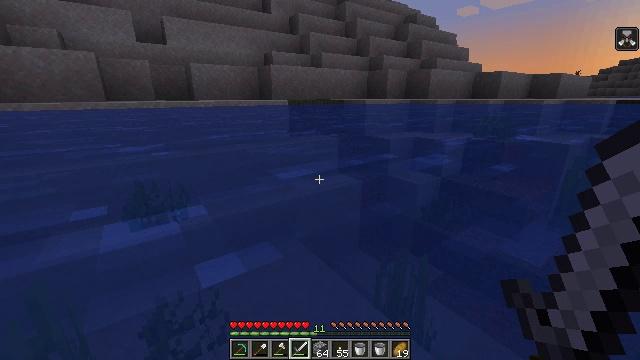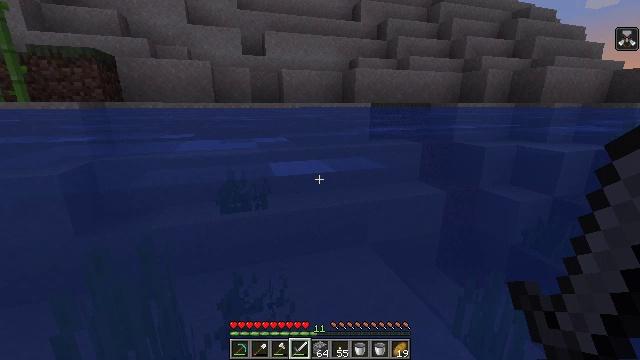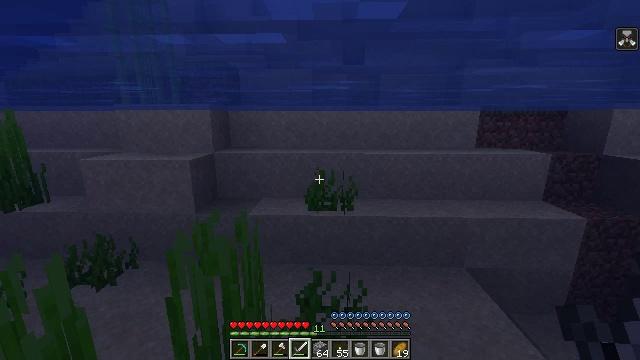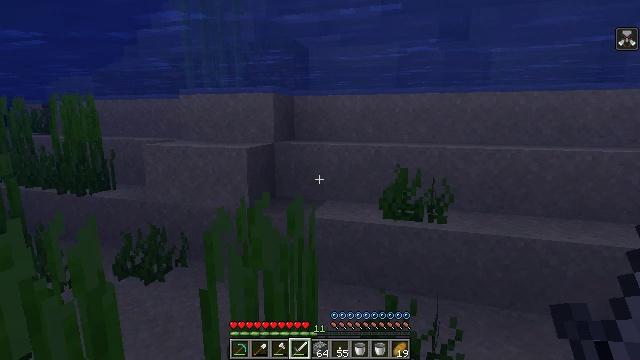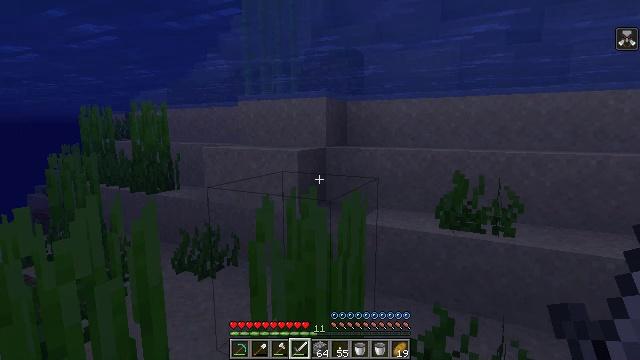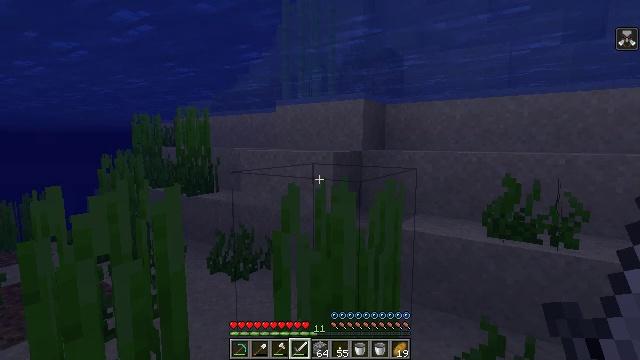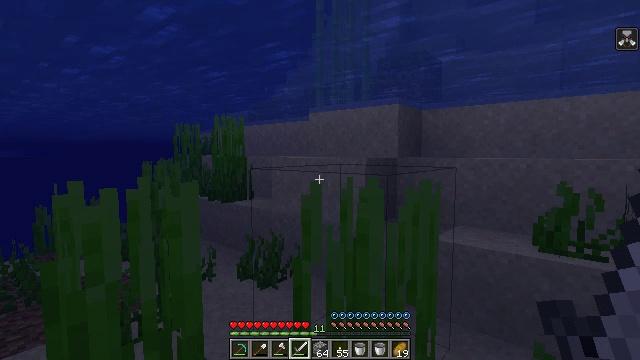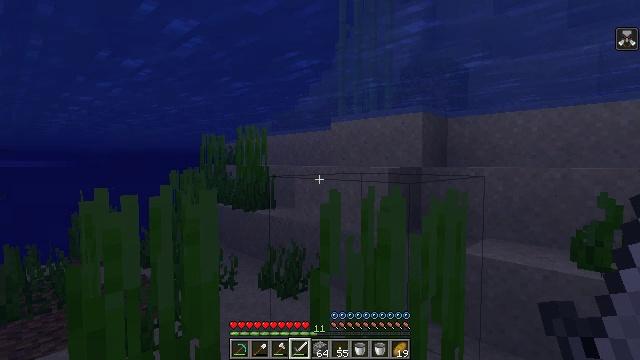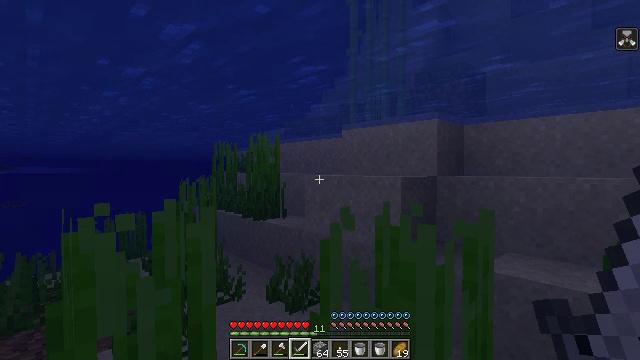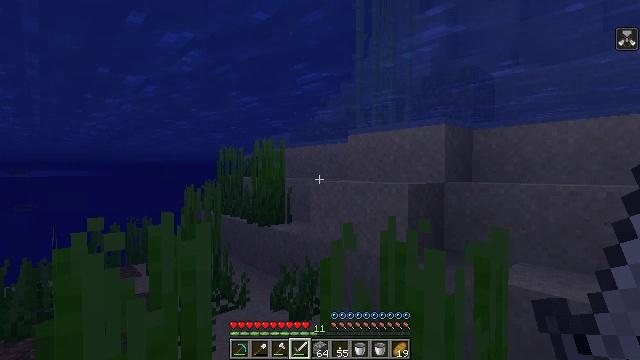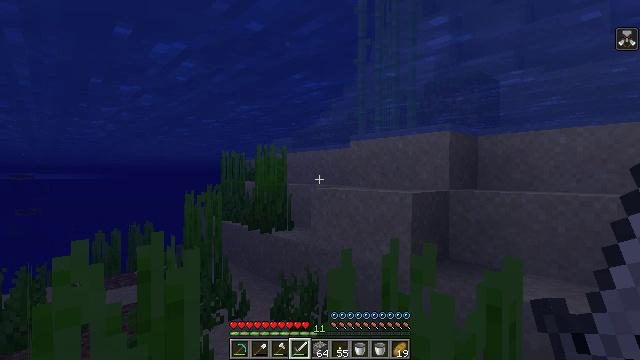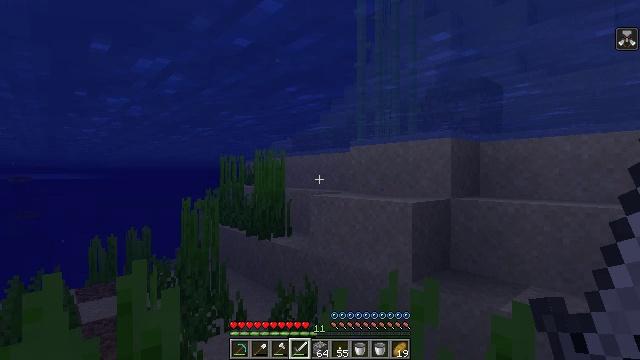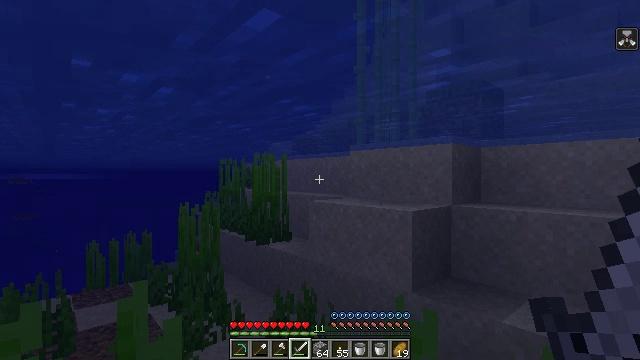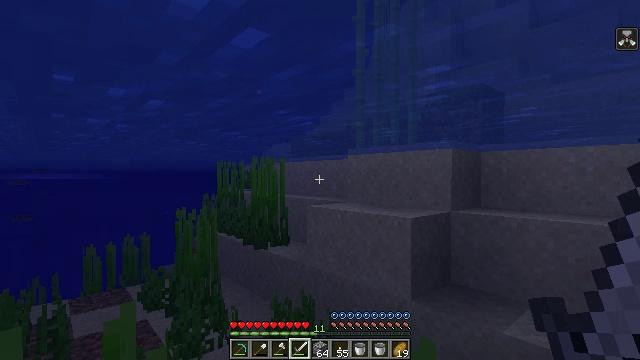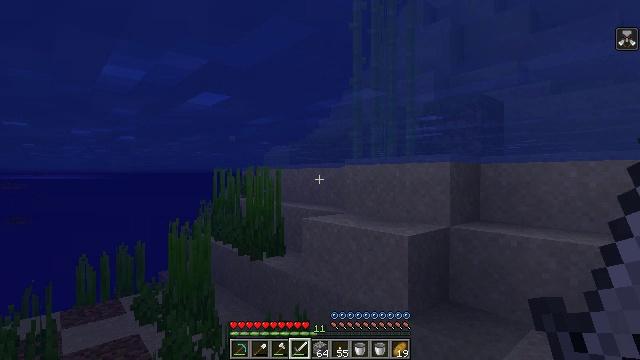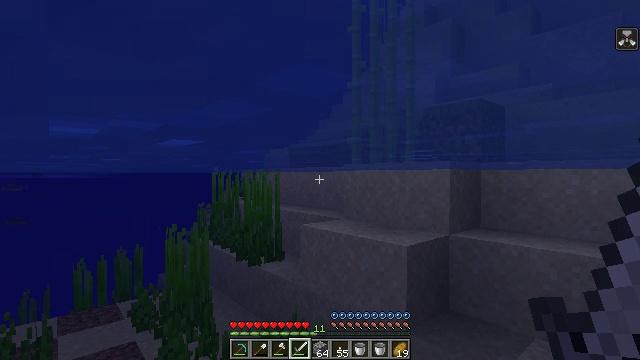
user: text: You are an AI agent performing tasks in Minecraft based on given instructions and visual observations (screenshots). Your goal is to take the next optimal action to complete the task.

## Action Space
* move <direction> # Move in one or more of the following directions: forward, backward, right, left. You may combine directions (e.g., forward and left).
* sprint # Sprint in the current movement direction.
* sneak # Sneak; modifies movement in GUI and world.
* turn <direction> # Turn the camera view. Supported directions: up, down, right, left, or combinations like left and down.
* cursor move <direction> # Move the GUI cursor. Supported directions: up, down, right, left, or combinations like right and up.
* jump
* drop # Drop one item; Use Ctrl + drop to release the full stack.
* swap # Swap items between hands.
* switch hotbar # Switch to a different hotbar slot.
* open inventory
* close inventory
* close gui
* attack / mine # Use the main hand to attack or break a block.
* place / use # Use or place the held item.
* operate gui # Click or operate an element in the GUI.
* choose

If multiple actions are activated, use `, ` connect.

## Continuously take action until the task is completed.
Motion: motion action
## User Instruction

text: Break the sugar cane.
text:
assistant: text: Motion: move forward and move left, turn left and up
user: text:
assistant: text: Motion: move forward, turn left and up
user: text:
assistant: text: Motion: move forward, turn left and up
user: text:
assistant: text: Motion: move forward, turn left and up
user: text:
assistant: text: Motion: move forward, turn left and up, jump
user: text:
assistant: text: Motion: move forward, turn left and up, jump
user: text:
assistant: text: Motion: move forward, turn left and up, jump
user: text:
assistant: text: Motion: move forward, turn left and up, jump
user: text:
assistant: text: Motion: move forward, turn left, jump
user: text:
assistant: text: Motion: move forward, jump
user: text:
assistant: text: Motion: move forward and move right, jump
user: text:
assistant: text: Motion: move forward and move right, jump
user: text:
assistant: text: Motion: move forward and move right, jump
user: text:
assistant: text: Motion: move forward and move right, jump
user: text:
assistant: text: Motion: move forward and move right, jump
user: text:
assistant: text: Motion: move forward and move right, turn left and down, jump
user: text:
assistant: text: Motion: move forward and move right, turn down, jump
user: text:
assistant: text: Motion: move forward and move right, turn down, jump
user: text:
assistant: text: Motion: move forward and move right, turn left and down, jump
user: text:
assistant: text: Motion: move forward and move right, turn left and down, jump
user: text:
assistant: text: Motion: move forward and move right, turn left and down, jump
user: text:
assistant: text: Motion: move forward and move right, turn left and down, jump
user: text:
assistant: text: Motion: move forward and move right, turn left, jump
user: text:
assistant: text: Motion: move forward and move right, turn left, jump
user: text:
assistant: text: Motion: move forward and move right, turn left, jump
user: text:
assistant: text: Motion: move forward and move right
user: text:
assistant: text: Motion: move forward and move right
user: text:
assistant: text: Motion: move forward and move right
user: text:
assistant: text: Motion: move forward and move right
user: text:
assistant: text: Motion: move forward and move right